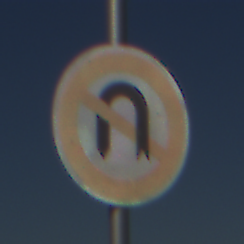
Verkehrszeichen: VerbotWenden
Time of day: MorningAfternoon
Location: Outdoor (RoadRail)
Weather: Clear
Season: NotSpecified
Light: Natural